Aerial crown-view tile of a tropical tree (Barro Colorado Island, Panama), acquired 20250124:
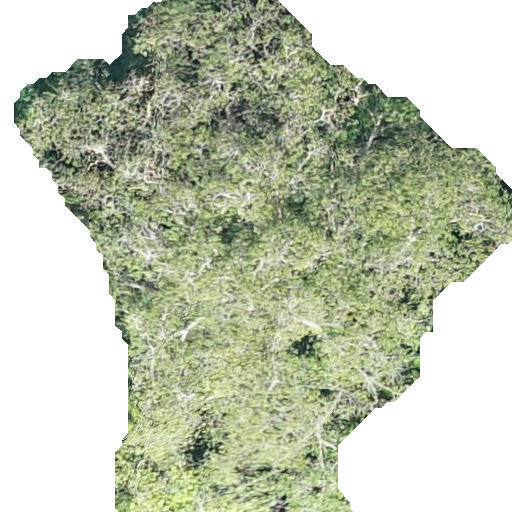
Species: Hura crepitans
GBIF accepted scientific name: Hura crepitans
Crown area: 250.558 m²